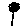
Label: flower